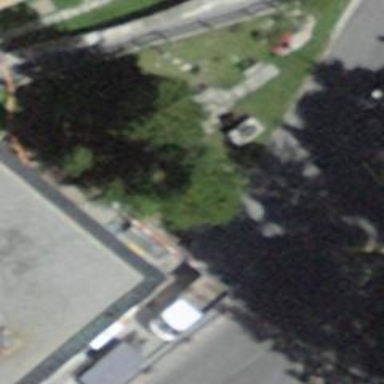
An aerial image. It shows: Statue is seen in the image.